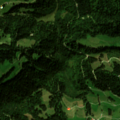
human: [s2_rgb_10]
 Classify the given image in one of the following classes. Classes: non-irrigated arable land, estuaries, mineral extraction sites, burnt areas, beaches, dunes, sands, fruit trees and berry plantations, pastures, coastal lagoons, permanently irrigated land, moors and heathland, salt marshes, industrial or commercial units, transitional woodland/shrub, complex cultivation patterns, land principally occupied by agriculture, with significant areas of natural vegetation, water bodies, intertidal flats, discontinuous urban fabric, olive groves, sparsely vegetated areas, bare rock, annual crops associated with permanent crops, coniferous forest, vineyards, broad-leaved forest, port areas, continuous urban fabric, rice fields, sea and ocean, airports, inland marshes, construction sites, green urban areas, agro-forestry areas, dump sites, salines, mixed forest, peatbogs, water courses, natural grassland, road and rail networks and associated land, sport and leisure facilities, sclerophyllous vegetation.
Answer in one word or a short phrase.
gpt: complex cultivation patterns, land principally occupied by agriculture, with significant areas of natural vegetation, coniferous forest, mixed forest